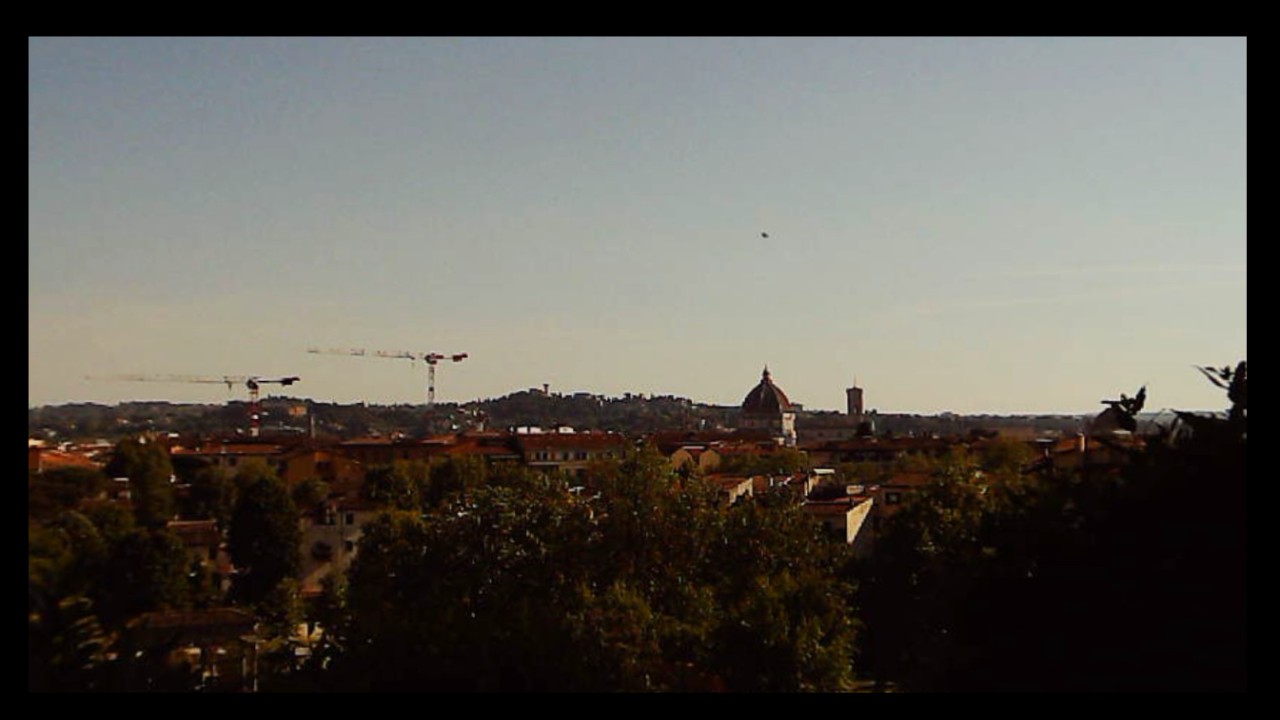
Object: Betafpv air75